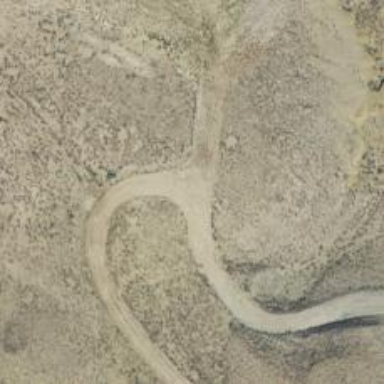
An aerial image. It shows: Service road track.